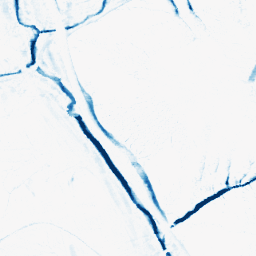
Category: morphological
Decomposition family: morphological_ellipse
Decomposition parameters: operation: closing
width: 5
height: 10
Upsampling method: sinc_blackman
Upsampling parameters: scale: 4
kernel_size: 8
Upsampling scale: 4